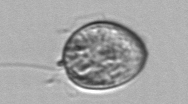
Label: Prorocentrum